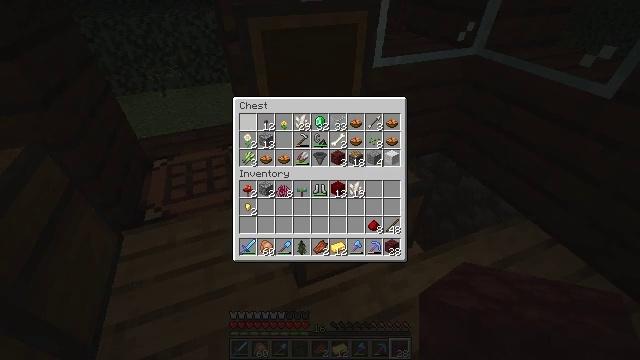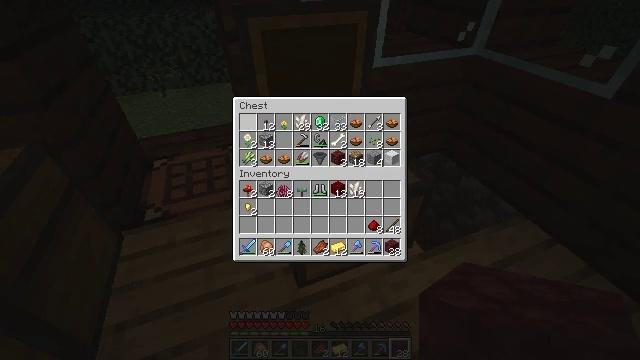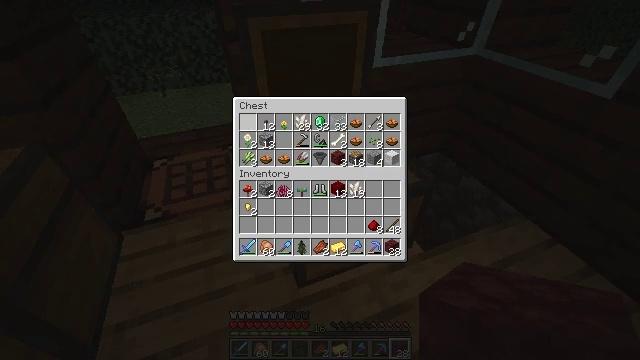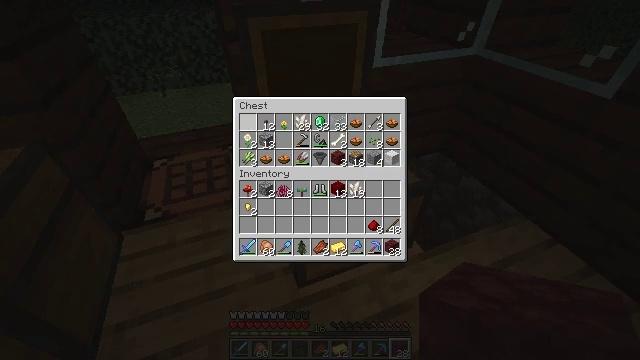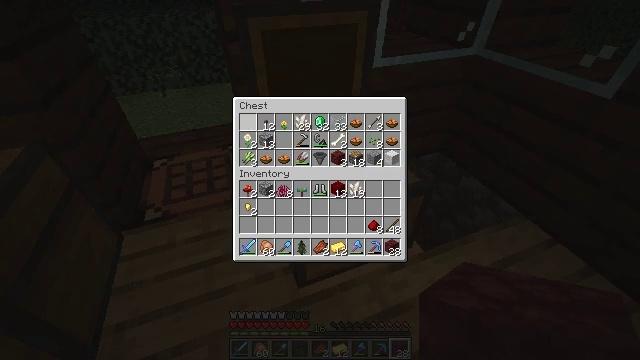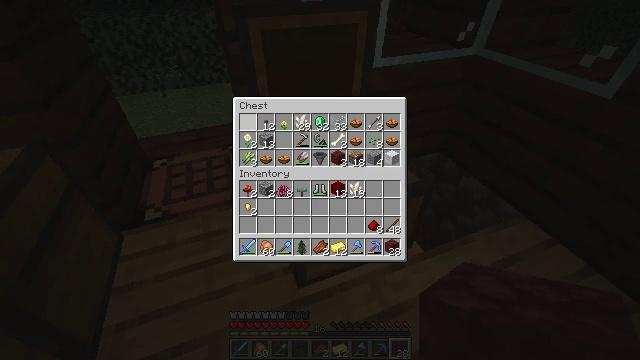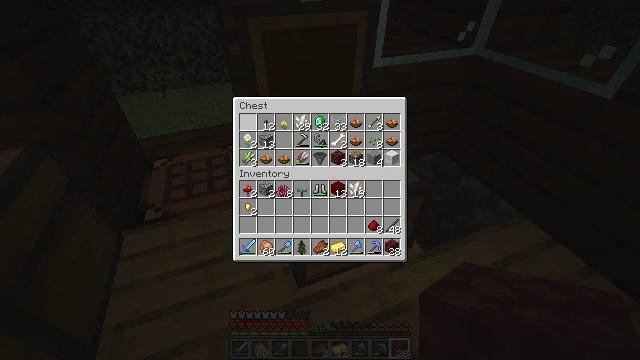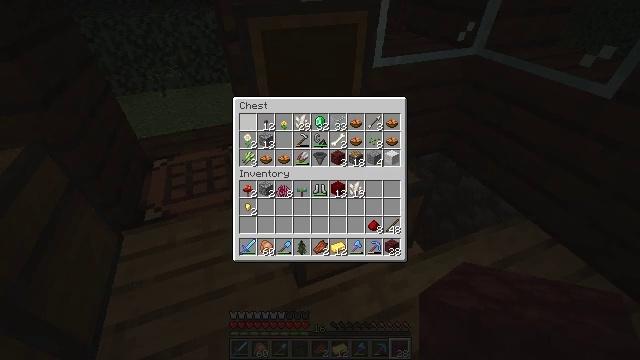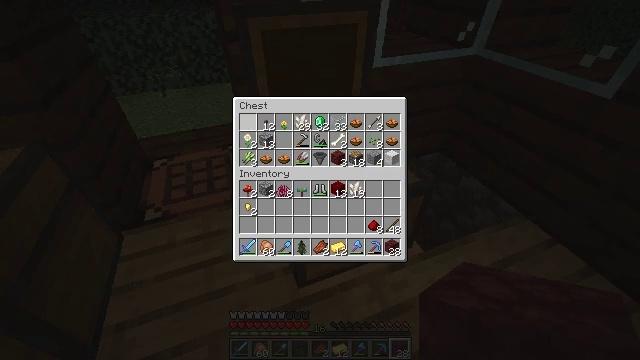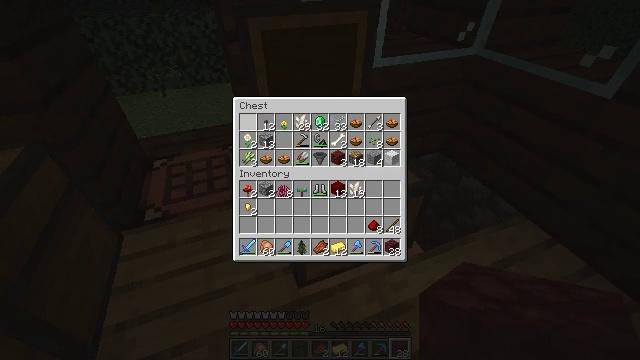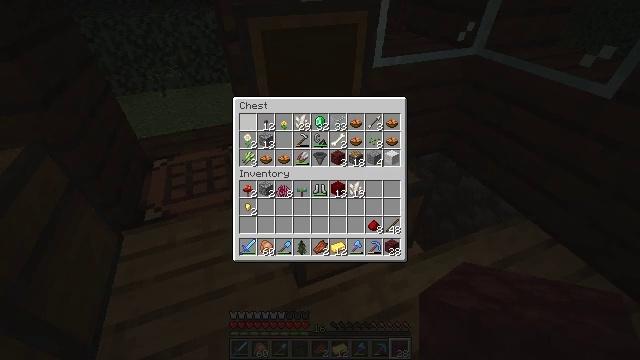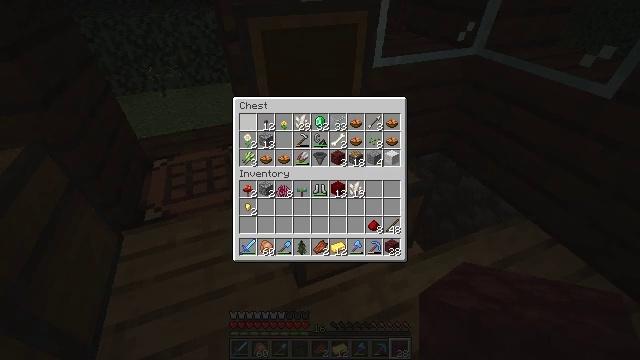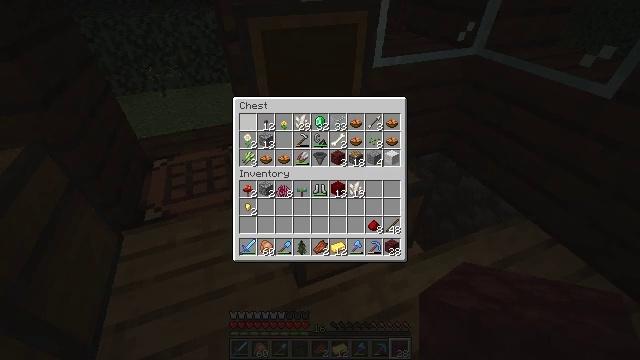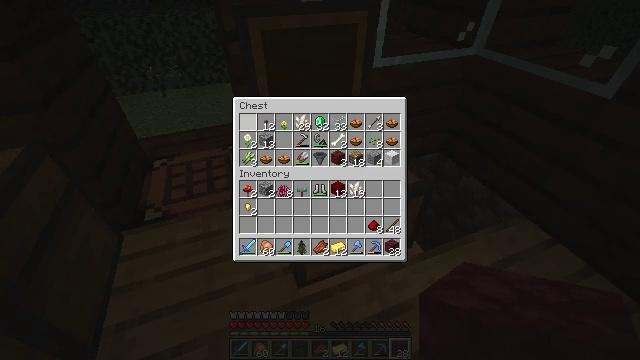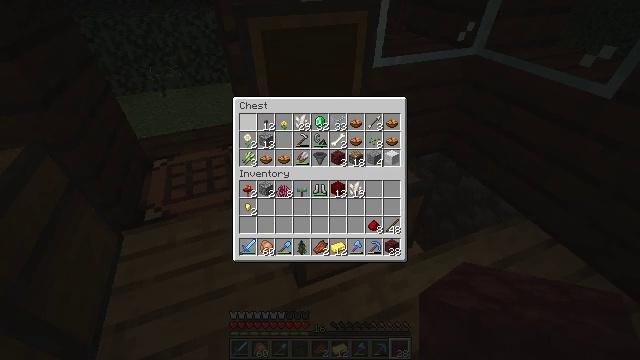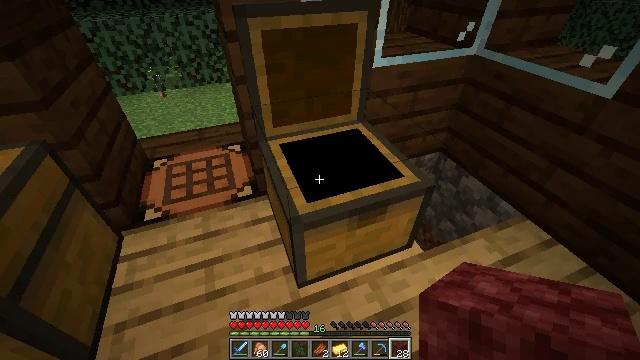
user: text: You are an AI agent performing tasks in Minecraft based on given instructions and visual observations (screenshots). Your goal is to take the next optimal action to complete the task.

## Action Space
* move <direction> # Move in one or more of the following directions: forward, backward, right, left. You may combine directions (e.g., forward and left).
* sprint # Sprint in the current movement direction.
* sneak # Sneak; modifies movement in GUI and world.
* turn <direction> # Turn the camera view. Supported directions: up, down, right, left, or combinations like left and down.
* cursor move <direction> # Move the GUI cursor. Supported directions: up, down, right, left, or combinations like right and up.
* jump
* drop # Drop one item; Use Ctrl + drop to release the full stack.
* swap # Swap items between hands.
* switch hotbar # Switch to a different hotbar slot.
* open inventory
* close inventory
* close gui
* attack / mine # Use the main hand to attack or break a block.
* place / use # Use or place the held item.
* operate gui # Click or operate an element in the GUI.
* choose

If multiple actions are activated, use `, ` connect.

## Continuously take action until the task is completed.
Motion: motion action
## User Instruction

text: Add redstone to gold and sticks to craft powered rail.
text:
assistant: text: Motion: sneak, operate gui
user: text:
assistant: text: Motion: sneak, operate gui
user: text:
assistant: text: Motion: sneak
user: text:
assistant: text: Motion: sneak
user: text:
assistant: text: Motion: sneak
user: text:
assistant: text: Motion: sneak
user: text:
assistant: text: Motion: no_op
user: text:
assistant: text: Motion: no_op
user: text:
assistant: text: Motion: no_op
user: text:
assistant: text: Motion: no_op
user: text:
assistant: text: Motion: no_op
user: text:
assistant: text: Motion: no_op
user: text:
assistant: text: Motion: no_op
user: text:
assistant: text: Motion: no_op
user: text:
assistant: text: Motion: no_op
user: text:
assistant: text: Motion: close gui
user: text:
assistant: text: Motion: no_op
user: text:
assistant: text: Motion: no_op
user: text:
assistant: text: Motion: no_op
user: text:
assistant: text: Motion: turn right
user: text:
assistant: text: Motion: no_op
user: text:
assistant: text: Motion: turn left
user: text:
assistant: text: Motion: turn left and up
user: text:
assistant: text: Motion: turn left
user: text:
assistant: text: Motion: no_op
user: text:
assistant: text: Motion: turn left
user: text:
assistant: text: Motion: turn left
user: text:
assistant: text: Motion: no_op
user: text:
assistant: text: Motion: use / place
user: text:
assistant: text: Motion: use / place